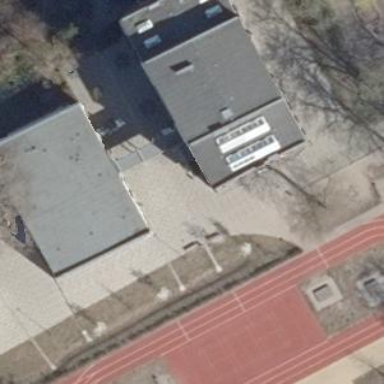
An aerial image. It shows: School building.